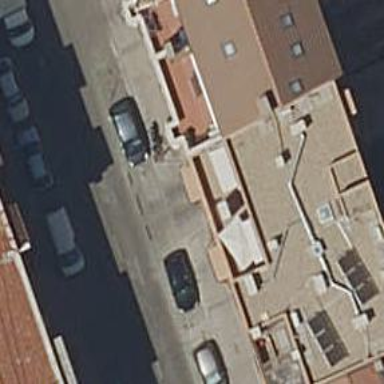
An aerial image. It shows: View of apartment building.